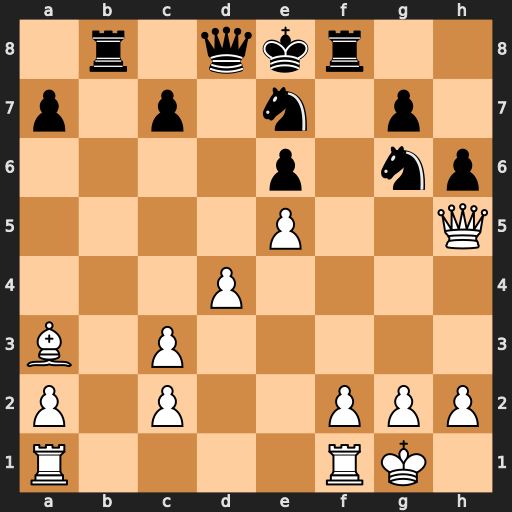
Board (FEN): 1r1qkr2/p1p1n1p1/4p1np/4P2Q/3P4/B1P5/P1P2PPP/R4RK1
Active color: w
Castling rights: -
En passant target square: -
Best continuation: Bxe7 Qxe7 Qxg6+